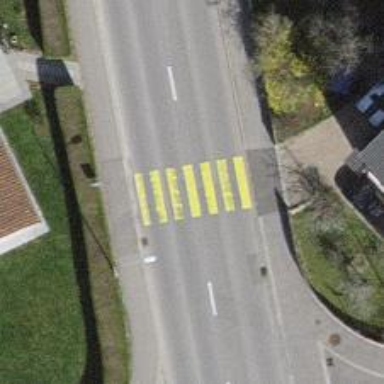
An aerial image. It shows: Zebra crossing on the road.